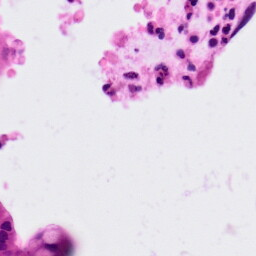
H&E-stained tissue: Colon